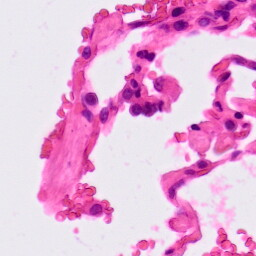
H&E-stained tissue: Lung